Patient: sex F, age 38
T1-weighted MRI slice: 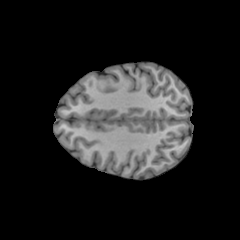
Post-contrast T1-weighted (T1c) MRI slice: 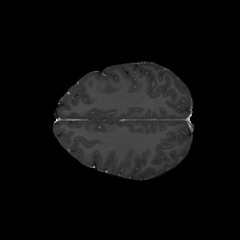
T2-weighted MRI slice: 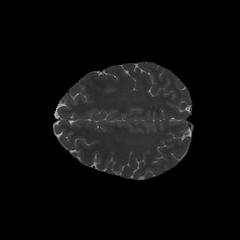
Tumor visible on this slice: no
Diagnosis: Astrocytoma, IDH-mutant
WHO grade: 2